Question: I'm trying to pass information from my servlet to a jsp , where some fields are passed successfully and some aren't .
This is the initial page where I enter the input :

The code of 'index.html'
'''
<!DOCTYPE html>
<html>
<head><title>Bank application</title>
<link rel="stylesheet"
href="./css/styles.css"
type="text/css"/>
</head>
<body>
<table class="title">
<tr><th>Web Bank application</th></tr>
</table>
<br/>
<fieldset>
<legend>Registration</legend>
<form action="register">
First name: <input type="text" name="firstName"><br>
Last name : <input type="text" name="lastName"><br>
Address : <input type="text" name="address"><br>
ID-number : <input type="text" name="idnumber"><br>
User-Name : <input type="text" name="userName"><br>
Password : <input type="text" name="password"><br>
<input type="submit" value="Register">
</form>
</fieldset>
'''
And I want to pass the data to a jsp that's called 'show-name.jsp' :
'''
<!DOCTYPE html>
<html>
<head><title>Thanks for Registering</title>
<link rel="stylesheet"
href="./css/styles.css"
type="text/css"/>
</head>
<body>
<h1>Congratulations ! You are now registered to our bank</h1>
<h2>First Name: ${name.firstName}</h2> // that's okay
<h2>Last Name: ${name.lastName}</h2> // that's okay
<h2>Address: ${name.address}</h2> // that's okay
<h2>Password: ${name.password}</h2> // that's okay
<h2>User-Name: ${name.userName}</h2> // that's not okay
<h2>Id Number: ${name.idnumber}</h2> // that's not okay
</body></html>
'''
I get the following Exception in Eclipse :
'''
root cause
javax.el.PropertyNotFoundException: Property 'userName' not found on type model.Person
'''
OR :
'''
root cause
javax.el.PropertyNotFoundException: Property 'idnumber' not found on type model.Person
'''
What's weird is , that all the other '4' fields are presented great , meaning 'name.firstName' & 'name.lastName' & 'name.address' & 'name.password' , but the other two are not , even though that I added a couple of 'System.out.prinln'-s :
'''
System.out.println(person.getID());
System.out.println(person.getUsername());
'''
In the servlet , and the data is presented to the 'console' successfully , meaning I get :
'''
4444
5555
'''
. But from some reason the data is partially not passed to the 'jsp' .
Why ?
Thanks
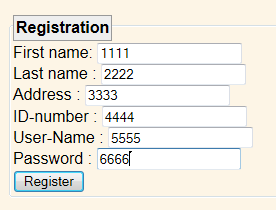
Answer: I think it is because EL uses getters for getting properties of bean.
In your 'Person' bean getter for 'idnumber' is not 'getIdnumber' or 'isIdnumber' but 'getID' so you can see error that say that property 'idnumber' can't be found on type model.Person.
Same about getter for 'userName' it is not 'getUserName' but 'getUsername'